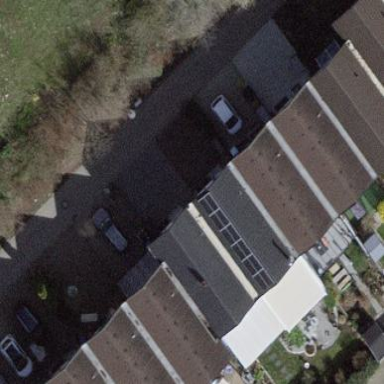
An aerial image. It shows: Terrace building.